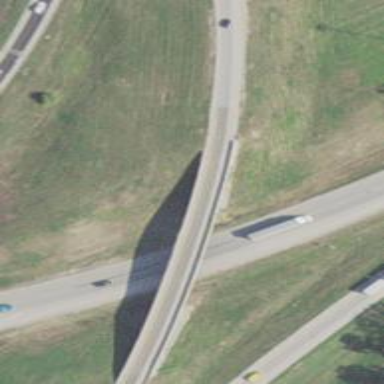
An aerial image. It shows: Bridge over motorway_link.